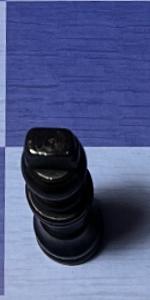
Label: King_Black